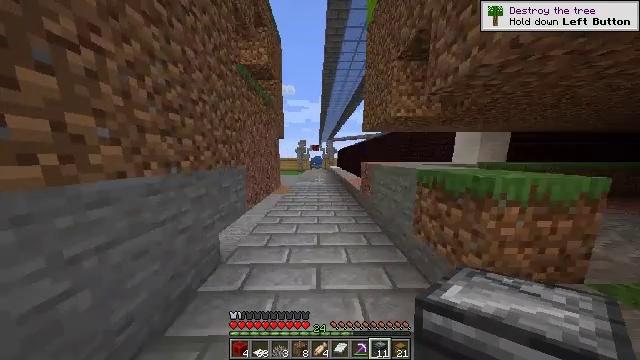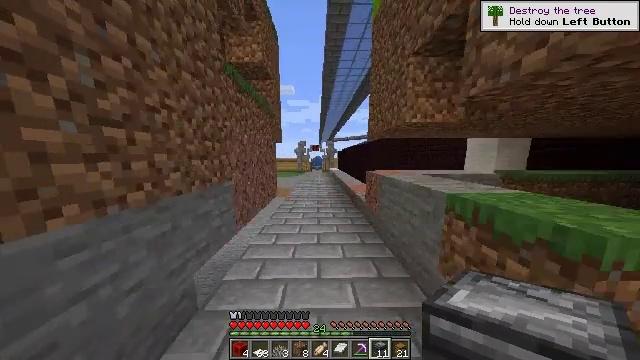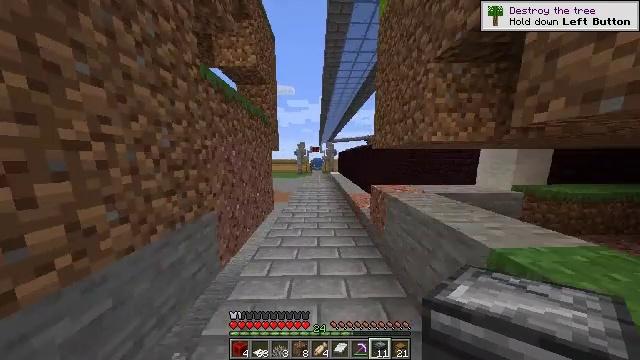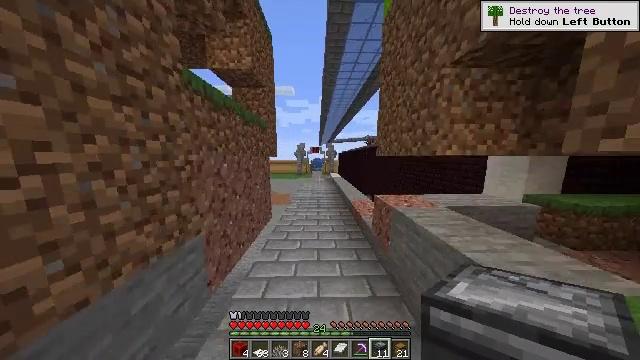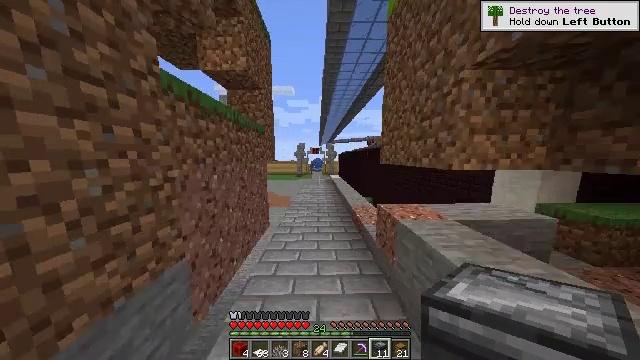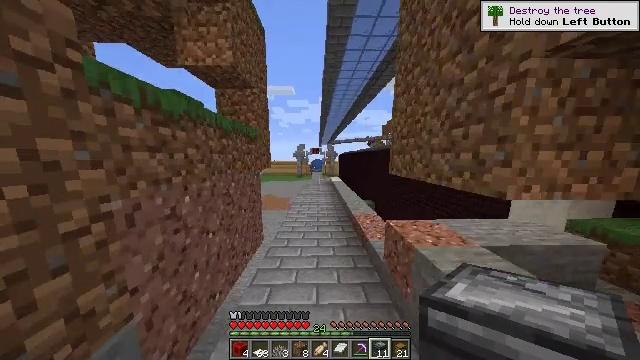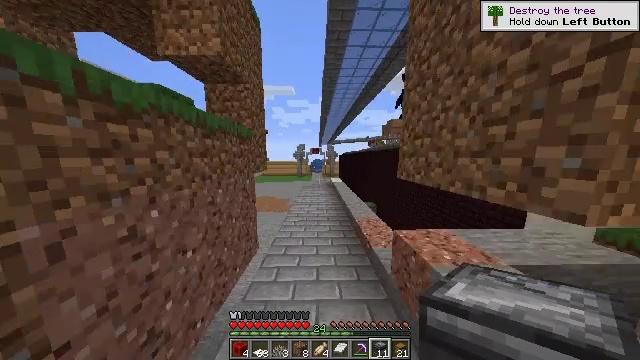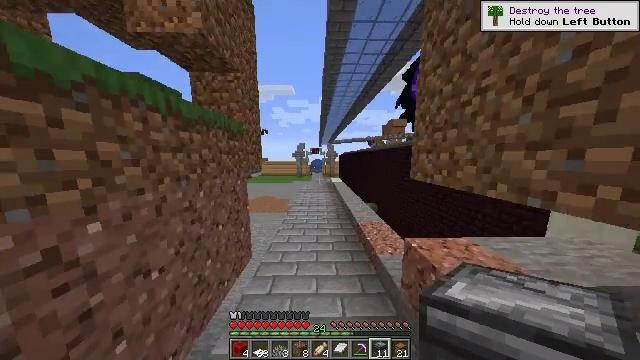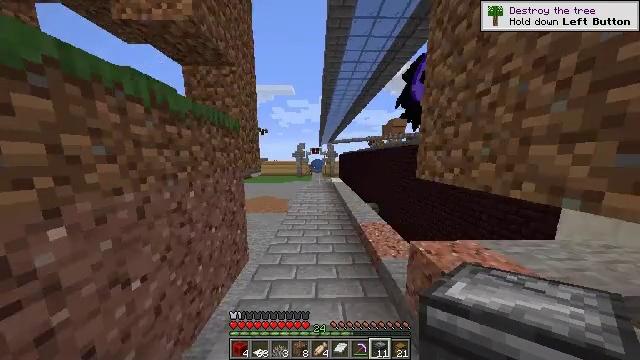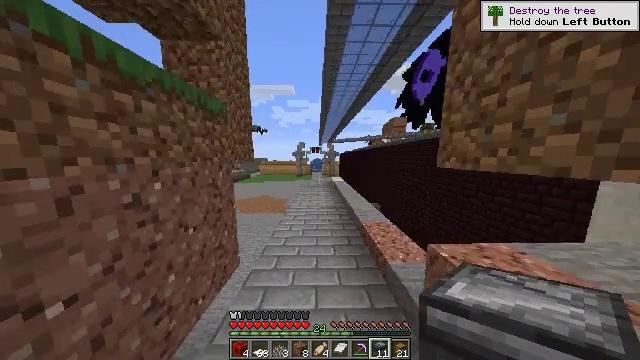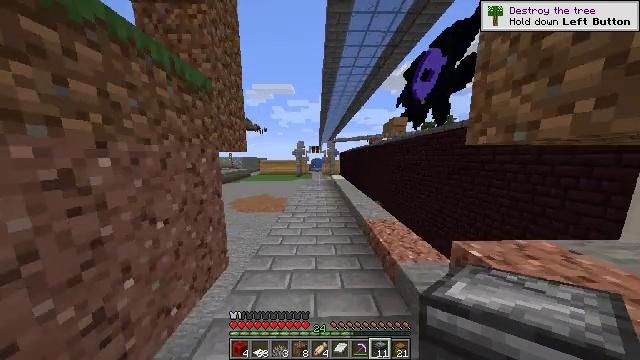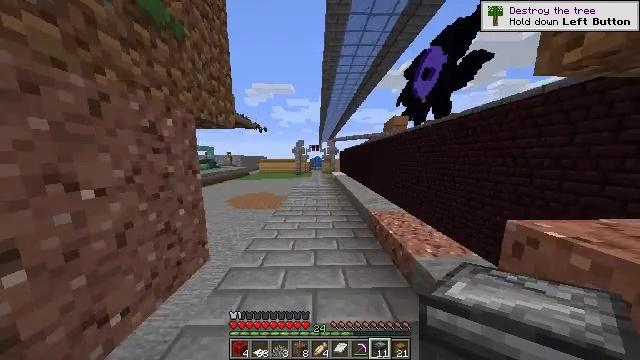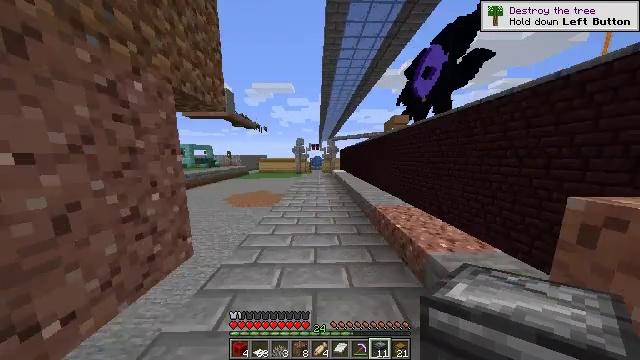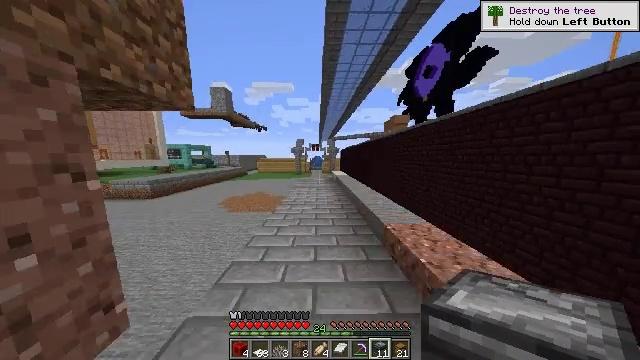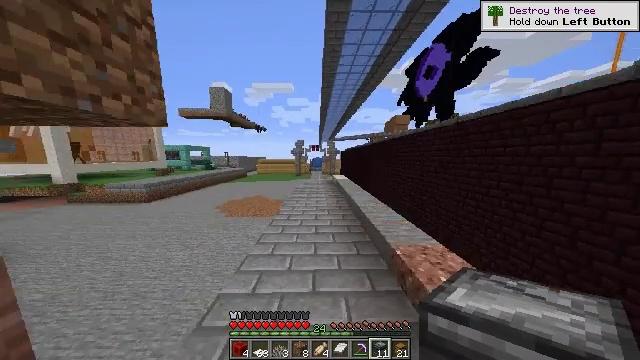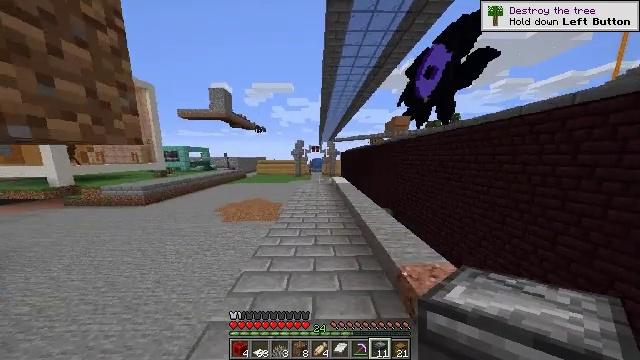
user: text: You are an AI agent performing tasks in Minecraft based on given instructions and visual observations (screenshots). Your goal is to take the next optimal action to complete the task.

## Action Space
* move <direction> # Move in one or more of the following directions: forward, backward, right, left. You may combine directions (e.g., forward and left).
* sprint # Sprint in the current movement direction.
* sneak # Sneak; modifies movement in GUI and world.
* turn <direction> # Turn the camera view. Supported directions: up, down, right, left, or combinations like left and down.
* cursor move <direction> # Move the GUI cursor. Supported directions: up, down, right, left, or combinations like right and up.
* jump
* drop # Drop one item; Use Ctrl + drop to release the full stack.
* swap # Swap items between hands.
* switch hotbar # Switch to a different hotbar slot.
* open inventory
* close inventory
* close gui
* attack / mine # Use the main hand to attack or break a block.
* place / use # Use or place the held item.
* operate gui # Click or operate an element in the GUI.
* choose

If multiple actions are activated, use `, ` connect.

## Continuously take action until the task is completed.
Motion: motion action
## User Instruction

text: Get redstone by crafting with appropriate materials.
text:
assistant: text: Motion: move forward, jump
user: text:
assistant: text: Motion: move forward, jump
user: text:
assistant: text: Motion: move forward, jump
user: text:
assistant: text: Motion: move forward, jump
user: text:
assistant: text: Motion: move forward, jump
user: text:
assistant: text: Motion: move forward, jump
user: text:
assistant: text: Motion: move forward, jump
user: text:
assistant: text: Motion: move forward, jump
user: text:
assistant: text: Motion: move forward, jump
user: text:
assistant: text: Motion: move forward, jump
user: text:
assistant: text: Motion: move forward, jump
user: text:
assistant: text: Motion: move forward, jump
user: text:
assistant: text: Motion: move forward, jump
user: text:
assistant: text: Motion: move forward, jump
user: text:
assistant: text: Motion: move forward, jump
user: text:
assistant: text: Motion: move forward, jump
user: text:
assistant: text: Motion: move forward, jump
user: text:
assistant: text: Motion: move forward, jump
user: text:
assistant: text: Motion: move forward, jump
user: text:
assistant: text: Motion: move forward, jump
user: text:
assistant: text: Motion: move forward, jump
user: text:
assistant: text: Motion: move forward, jump
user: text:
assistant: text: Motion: move forward, jump
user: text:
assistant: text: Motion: move forward, jump
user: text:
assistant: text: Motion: move forward, jump
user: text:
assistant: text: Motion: move forward, jump
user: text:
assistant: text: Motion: move forward, jump
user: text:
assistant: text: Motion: move forward, jump
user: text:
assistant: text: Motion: move forward, jump
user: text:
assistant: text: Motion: move forward, jump